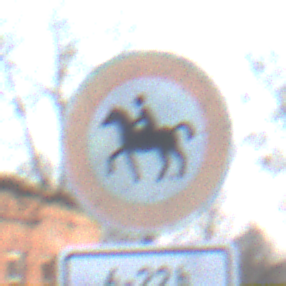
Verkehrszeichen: VerbotReiter
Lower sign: ZeitangabenMitBeschraenkungAufWochentage4
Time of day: SunriseSunset
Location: Outdoor (Suburban)
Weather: PartlyCloudy
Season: Winter
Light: Natural